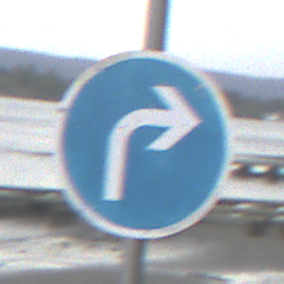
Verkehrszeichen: VorgeschriebeneFahrtrichtungRechts
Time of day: Midday
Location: Outdoor (Suburban)
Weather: Overcast
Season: NotSpecified
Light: Natural